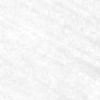
Label: change